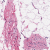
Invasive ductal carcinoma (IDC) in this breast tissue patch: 0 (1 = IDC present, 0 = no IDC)